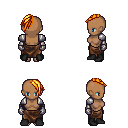
a pixel art fantasy rpg character, female body template, human, dark skin, steel arm armor, robe skirt, light blonde long mohawk hairstyle, metal gloves, black shoes, four views (front, back, left, right), 2x2 character sprite sheet, small pixel art, hard edges, no anti-aliasing